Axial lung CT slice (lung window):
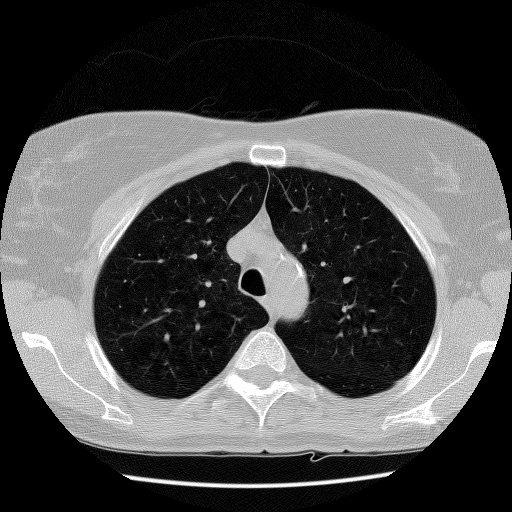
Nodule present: no